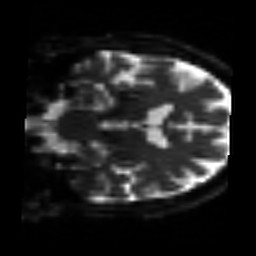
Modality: sbref
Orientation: coronal
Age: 64
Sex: male
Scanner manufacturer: siemens
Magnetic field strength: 3 T
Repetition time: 3.2 s
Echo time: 0.081 s